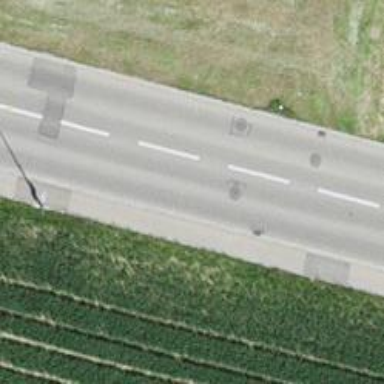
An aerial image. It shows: Tertiary road.